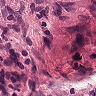
Metastatic tissue present: yes